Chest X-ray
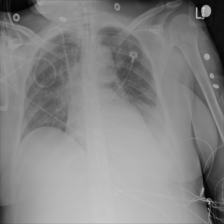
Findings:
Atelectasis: negative
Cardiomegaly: negative
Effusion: negative
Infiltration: negative
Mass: negative
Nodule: negative
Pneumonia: negative
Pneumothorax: negative
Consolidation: negative
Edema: negative
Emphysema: negative
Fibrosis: negative
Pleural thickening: negative
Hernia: negative